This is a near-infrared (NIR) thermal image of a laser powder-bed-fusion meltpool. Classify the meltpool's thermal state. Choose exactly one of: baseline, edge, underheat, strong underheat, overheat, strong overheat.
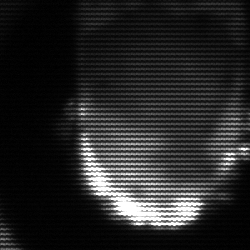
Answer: baseline